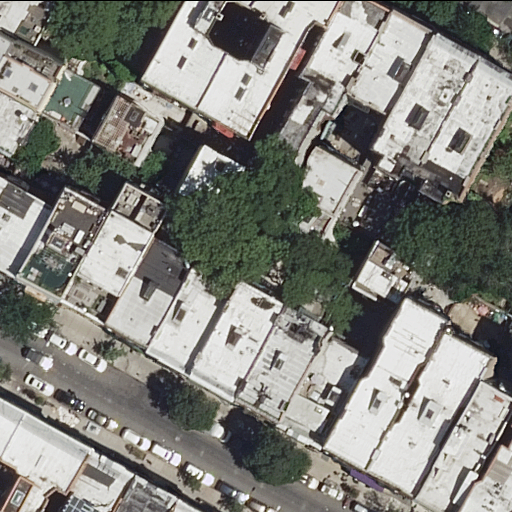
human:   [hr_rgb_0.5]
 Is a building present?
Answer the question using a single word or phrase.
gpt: yes

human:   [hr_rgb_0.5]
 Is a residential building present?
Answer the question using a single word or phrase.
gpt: yes

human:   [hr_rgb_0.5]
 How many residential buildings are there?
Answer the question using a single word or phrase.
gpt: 34

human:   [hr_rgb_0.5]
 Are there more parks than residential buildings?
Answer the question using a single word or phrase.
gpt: no

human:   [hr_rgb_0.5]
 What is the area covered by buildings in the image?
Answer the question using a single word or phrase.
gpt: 5674m2

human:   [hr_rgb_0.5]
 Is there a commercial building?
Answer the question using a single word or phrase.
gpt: no

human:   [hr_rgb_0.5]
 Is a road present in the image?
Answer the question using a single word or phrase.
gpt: yes

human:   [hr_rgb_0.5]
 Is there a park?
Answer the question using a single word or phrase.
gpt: yes

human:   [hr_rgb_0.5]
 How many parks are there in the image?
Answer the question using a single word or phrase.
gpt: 1

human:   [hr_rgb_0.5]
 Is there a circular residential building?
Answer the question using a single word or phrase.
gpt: no

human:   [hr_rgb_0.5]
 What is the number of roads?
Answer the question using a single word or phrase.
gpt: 2

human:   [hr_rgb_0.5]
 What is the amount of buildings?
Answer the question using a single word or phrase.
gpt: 34

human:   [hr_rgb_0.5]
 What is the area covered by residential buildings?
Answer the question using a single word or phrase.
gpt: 5674m2

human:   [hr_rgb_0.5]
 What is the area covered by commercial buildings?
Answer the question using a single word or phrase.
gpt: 0m2

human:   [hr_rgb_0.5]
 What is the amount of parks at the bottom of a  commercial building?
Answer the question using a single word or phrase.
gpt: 0

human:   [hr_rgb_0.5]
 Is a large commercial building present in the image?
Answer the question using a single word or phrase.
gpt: no

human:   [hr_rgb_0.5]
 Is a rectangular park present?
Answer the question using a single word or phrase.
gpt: yes

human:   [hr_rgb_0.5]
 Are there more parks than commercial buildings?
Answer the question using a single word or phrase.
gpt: yes

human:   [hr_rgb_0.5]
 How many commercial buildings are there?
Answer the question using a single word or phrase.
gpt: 0

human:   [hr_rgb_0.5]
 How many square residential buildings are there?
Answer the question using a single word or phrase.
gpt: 0

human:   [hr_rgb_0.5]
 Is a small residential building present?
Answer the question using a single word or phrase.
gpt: yes

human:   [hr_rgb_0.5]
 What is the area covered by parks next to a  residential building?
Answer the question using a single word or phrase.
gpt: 369m2

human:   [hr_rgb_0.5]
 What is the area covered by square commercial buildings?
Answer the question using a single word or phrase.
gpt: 0m2

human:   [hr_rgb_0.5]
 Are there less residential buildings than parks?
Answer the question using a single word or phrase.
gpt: no

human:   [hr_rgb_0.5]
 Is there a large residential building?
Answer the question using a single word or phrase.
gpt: no

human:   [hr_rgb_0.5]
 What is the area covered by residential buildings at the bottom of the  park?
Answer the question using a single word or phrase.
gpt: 2626m2

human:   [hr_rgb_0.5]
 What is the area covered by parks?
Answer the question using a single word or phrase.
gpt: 369m2

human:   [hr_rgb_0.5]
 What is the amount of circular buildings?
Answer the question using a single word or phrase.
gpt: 0

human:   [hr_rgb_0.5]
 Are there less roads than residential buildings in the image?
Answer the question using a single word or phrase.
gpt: yes

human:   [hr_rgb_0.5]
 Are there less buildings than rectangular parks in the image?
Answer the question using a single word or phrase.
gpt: no

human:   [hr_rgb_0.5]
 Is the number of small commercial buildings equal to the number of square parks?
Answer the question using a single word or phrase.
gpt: yes

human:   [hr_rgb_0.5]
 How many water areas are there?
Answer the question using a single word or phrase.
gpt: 0

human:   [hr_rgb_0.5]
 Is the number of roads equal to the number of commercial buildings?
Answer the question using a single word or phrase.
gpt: no

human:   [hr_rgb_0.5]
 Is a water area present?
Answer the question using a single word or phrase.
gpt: no

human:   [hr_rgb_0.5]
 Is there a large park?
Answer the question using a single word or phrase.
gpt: no

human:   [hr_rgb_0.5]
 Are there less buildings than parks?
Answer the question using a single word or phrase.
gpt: no

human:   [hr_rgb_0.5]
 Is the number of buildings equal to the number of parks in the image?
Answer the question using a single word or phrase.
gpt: no

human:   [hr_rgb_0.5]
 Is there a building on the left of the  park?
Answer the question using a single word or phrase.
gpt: yes

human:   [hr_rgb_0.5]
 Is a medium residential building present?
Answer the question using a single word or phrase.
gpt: yes

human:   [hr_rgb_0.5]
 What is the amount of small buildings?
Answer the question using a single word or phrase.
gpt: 8

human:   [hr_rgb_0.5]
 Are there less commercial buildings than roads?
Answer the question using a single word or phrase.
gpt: yes

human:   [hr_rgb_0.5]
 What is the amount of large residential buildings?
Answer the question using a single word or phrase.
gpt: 0

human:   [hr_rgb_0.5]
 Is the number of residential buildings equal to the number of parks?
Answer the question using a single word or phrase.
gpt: no

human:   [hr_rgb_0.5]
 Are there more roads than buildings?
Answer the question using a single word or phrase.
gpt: no

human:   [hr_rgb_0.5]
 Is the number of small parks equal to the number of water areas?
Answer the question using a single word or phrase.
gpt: yes

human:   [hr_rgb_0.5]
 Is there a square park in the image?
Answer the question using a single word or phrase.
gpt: no

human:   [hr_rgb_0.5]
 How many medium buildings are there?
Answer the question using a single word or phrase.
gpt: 26

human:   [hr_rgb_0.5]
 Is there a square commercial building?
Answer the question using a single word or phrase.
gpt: no

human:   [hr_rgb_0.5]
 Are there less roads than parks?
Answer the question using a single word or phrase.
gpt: no

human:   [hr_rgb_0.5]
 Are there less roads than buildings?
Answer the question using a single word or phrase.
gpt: yes

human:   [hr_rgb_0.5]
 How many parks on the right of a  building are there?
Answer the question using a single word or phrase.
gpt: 1

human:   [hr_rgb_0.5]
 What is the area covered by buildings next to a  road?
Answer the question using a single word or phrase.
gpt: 5674m2

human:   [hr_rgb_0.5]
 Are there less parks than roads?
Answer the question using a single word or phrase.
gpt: yes

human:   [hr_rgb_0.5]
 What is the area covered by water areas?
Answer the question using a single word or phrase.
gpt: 0m2

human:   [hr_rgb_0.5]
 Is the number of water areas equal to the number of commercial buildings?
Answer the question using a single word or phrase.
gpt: yes

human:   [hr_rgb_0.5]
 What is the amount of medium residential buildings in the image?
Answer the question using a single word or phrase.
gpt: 26

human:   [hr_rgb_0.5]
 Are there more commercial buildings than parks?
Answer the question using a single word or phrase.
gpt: no

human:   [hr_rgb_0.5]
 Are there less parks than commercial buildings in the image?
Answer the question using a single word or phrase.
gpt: no

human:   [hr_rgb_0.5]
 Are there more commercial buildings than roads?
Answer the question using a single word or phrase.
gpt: no

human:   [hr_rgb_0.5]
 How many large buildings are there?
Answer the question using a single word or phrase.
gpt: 0

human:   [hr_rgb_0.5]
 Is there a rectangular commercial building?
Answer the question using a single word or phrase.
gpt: no

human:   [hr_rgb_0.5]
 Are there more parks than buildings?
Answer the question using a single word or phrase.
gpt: no

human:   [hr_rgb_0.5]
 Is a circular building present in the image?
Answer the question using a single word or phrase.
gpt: no

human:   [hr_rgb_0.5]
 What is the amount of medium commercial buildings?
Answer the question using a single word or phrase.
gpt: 0